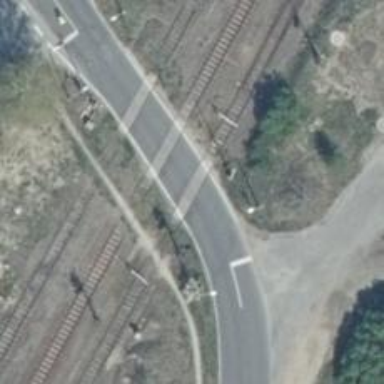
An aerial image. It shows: Full barrier level crossing along the railway.